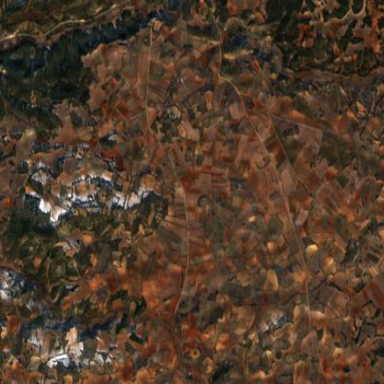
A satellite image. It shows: Orchard filled with olive trees.